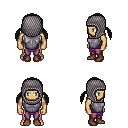
a pixel art fantasy rpg character, male body template, human, tanned skin, steel chest armor, magenta pants, raven twin-tailed hairstyle, chain hood, brown shoes, four views (front, back, left, right), 2x2 character sprite sheet, small pixel art, hard edges, no anti-aliasing